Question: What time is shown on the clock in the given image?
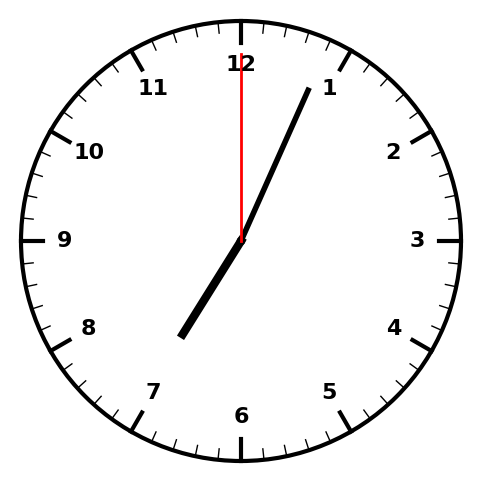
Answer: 07:04:00